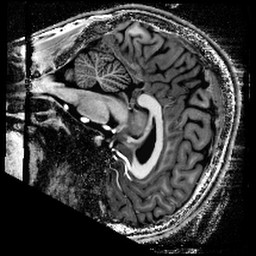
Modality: T1w
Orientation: sagittal
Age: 23
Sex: male
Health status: healthy
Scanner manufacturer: siemens
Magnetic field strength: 9.4 T
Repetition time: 9 s
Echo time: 0.0023 s